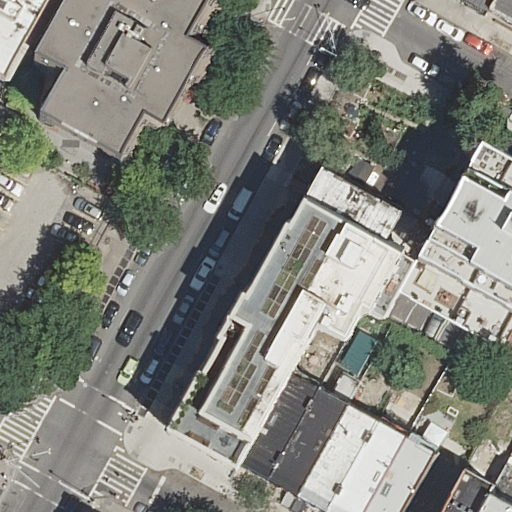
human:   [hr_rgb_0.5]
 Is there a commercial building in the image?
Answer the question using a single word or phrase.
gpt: no

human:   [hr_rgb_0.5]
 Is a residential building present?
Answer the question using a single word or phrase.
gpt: yes

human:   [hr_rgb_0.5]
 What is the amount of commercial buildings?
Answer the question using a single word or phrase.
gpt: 0

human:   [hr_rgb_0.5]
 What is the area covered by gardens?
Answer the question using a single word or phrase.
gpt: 578m2

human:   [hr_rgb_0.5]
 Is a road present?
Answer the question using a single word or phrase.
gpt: yes

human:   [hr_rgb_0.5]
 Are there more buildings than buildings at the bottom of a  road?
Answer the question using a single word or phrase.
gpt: yes

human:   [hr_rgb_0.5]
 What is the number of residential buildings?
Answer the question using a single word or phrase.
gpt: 13

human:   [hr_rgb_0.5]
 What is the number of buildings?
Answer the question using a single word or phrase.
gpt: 13

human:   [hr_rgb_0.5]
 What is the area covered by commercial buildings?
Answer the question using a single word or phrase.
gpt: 0m2

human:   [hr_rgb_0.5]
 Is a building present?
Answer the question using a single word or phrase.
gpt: yes

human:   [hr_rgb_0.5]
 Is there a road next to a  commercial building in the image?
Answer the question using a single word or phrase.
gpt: no

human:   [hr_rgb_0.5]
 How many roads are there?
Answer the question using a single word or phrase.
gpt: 3

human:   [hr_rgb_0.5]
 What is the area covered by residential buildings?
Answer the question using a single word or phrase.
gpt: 3348m2

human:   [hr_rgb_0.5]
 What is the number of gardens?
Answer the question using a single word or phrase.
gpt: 1

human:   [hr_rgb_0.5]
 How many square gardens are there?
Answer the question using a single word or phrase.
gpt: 0

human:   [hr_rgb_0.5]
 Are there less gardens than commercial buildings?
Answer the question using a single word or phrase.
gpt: no

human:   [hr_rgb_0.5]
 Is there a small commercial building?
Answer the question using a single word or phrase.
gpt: no

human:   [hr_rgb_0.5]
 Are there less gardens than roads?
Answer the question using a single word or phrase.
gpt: yes

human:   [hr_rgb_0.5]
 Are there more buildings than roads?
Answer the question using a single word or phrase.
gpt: yes

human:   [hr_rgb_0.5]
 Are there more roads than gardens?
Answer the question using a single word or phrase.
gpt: yes

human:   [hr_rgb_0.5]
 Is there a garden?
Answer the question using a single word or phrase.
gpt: yes

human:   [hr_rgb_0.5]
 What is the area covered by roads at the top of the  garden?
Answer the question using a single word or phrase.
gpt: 0m2

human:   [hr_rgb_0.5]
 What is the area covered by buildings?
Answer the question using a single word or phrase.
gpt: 3348m2

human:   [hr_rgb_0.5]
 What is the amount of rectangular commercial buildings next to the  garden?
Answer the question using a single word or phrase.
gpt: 0

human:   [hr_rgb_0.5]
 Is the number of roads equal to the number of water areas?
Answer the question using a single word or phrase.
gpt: no

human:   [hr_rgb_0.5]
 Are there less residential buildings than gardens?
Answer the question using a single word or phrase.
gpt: no

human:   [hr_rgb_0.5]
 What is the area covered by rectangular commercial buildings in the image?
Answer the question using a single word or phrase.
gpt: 0m2

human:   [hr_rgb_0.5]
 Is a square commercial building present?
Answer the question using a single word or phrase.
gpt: no

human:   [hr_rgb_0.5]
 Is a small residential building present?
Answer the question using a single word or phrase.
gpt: yes

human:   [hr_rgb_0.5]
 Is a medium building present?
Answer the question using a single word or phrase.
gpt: yes

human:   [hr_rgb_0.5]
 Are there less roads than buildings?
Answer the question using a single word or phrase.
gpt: yes

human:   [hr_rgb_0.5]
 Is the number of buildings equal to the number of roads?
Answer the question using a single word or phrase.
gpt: no

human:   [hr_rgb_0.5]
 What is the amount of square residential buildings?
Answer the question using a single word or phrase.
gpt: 0

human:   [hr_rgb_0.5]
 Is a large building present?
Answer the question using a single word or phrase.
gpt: yes

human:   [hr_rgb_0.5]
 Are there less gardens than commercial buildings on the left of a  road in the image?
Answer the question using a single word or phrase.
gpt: no

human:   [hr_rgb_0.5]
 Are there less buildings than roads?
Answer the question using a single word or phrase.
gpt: no

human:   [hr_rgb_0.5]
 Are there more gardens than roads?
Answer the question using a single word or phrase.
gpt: no

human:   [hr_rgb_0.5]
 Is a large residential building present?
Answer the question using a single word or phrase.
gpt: yes

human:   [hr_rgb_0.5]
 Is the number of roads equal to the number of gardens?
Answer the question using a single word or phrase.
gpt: no

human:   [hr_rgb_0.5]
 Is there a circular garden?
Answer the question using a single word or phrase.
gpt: no

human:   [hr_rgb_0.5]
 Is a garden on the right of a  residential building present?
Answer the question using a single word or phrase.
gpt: yes

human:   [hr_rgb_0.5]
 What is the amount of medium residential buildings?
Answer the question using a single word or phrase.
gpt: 5

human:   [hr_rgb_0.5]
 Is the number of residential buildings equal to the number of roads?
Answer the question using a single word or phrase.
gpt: no

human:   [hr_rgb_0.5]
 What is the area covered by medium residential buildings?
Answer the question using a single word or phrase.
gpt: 744m2

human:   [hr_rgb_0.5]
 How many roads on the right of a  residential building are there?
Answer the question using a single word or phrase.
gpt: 3

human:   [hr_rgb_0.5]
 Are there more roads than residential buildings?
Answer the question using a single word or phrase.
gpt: no

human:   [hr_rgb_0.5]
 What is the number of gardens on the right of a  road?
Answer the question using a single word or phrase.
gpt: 1

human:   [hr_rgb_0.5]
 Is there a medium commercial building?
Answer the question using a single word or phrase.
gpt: no

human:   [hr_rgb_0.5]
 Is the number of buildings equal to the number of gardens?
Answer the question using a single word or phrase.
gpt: no

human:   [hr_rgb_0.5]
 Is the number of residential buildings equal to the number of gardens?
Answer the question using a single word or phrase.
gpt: no

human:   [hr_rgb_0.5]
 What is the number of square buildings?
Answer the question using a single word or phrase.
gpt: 0

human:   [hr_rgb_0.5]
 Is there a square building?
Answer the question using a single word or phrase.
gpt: no

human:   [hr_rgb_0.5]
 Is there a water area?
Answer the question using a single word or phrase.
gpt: no

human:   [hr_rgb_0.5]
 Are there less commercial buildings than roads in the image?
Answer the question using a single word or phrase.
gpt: yes

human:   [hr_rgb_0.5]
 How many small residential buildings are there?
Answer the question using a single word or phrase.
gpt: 5

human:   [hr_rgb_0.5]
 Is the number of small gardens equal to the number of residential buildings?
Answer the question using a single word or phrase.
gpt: no

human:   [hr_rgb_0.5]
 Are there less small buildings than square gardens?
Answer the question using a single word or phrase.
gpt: no

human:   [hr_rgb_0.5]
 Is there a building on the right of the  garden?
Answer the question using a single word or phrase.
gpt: yes

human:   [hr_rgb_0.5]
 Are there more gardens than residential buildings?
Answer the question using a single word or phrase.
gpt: no

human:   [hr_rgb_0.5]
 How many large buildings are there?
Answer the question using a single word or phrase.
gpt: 3

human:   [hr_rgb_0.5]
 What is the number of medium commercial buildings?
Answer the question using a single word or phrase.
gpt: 0

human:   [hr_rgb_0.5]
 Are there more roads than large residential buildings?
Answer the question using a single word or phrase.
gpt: no

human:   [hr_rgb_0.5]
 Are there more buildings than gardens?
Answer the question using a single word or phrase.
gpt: yes

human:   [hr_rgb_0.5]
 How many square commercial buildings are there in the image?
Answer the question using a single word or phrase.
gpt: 0